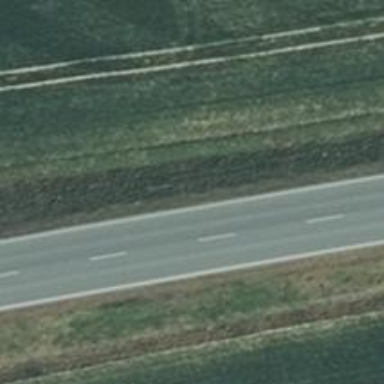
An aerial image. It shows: Secondary road with asphalt surface.